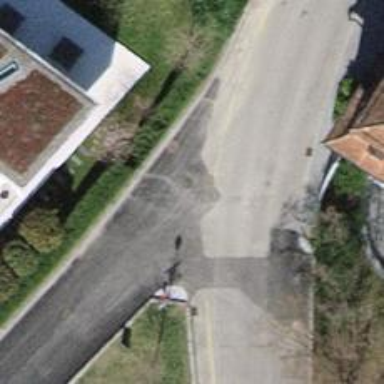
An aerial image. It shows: Residential road with asphalt surface and no sidewalks.